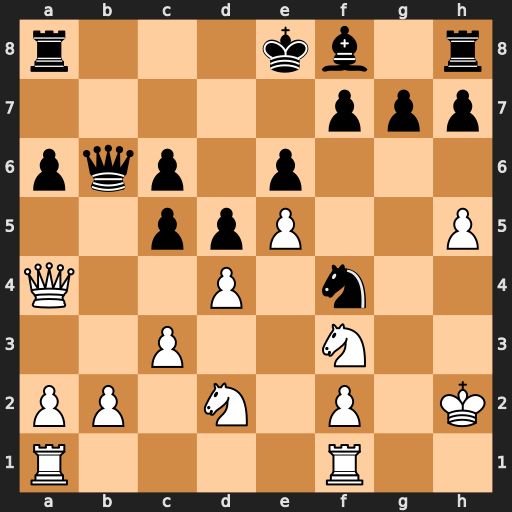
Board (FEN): r3kb1r/5ppp/pqp1p3/2ppP2P/Q2P1n2/2P2N2/PP1N1P1K/R4R2
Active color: w
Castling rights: kq
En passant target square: -
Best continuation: dxc5 Bxc5 Qxf4